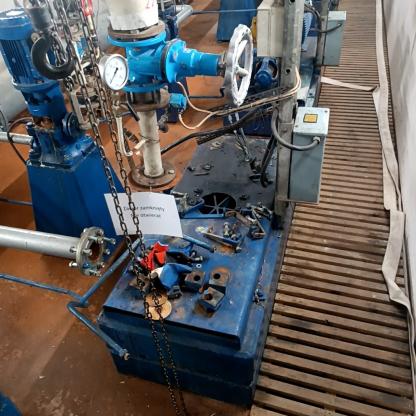
Klasa: inne